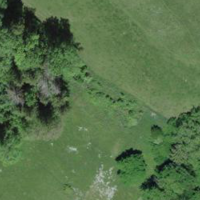
EUNIS habitat code: 44
Species observed at this site:
Campanula glomerata